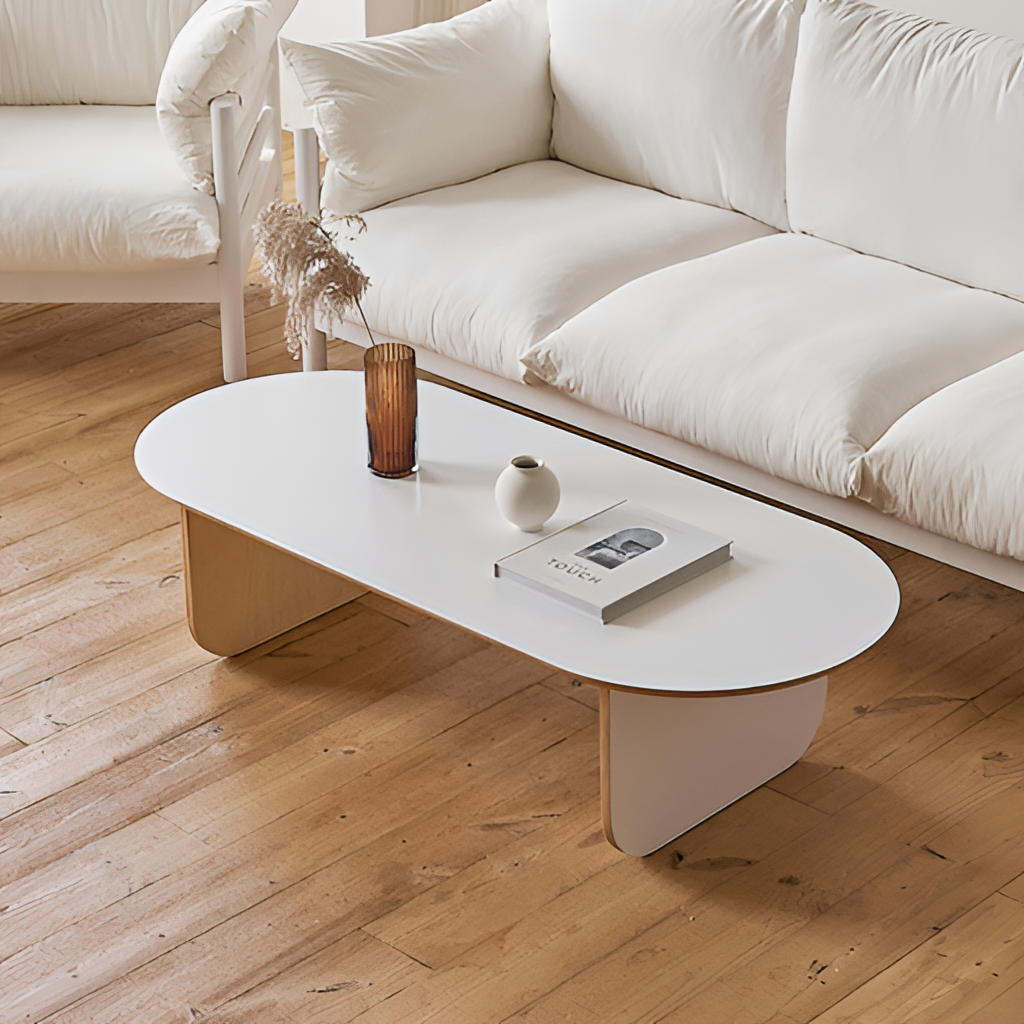
living room, white fabric sofa, paint wallpaper, with solid pattern, minimalist, wood flooring, with plank pattern